Question: I'm looking for an algorithm that compares two RGB colors and generates a value of their similarity (where similarity means "similar with respect to average human perception").
Any ideas?
:
Since I cannot answer anymore I decided to put my "solution" as an edit to the question.
I decided to go with a (very) small subset of true-color in my app, so that I can handle comparison of colors by my own. I work with about 30 colors and use hard-coded distances between them.
Since it was an iPhone app I worked with objective-C and the implementation is more or less a matrix representing the table below, which shows the distances between the colors.

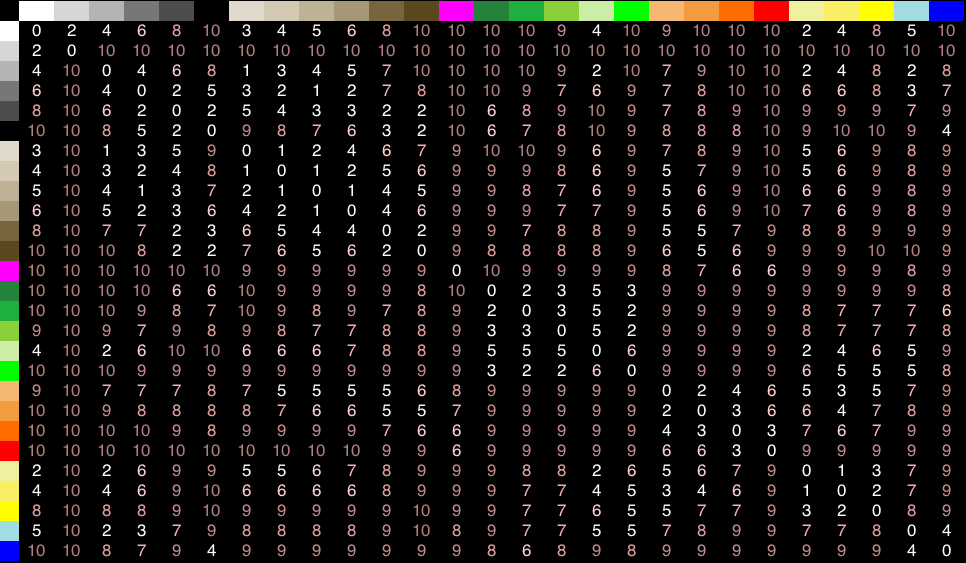
Answer: <URL> is not very similar to "average human perception".
You can use <URL> color space, it takes into account this factor :
'''
| Y' | | 0.299 0.587 0.114 | | R |
| U | = | -0.14713 -0.28886 0.436 | | G |
| V | | 0.615 -0.51499 -0.10001 | | B |
'''
You can also use the <URL> color space for this purpose.
I shall mention that <URL> color space is an inexpensive approximation that can be computed via simple formulas. But it is not perceptually uniform. Perceptually uniform means that a change of the same amount in a color value should produce a change of about the same visual importance.
If you need a more precise and rigourous metric you must definitely consider <URL>.